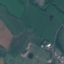
Land use / land cover: Pasture